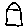
Label: house